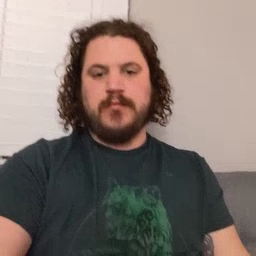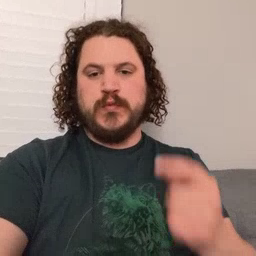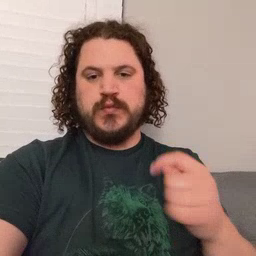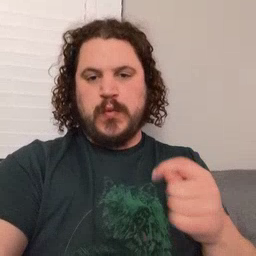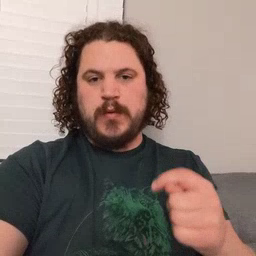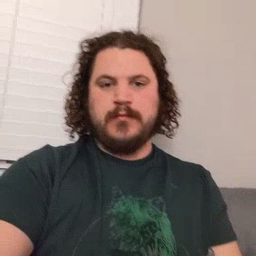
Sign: toy